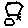
Label: hexagon